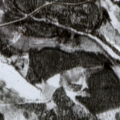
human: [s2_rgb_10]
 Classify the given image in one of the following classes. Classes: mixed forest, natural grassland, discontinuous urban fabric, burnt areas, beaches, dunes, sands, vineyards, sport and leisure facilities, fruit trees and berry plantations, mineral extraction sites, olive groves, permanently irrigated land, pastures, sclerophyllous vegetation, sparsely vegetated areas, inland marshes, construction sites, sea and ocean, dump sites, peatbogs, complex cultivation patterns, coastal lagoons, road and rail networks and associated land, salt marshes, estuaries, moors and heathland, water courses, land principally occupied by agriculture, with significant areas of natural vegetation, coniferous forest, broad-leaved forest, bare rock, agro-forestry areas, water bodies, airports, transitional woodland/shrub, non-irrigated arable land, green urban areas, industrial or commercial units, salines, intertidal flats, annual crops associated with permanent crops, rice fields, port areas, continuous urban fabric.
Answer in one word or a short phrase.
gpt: coniferous forest, transitional woodland/shrub, peatbogs